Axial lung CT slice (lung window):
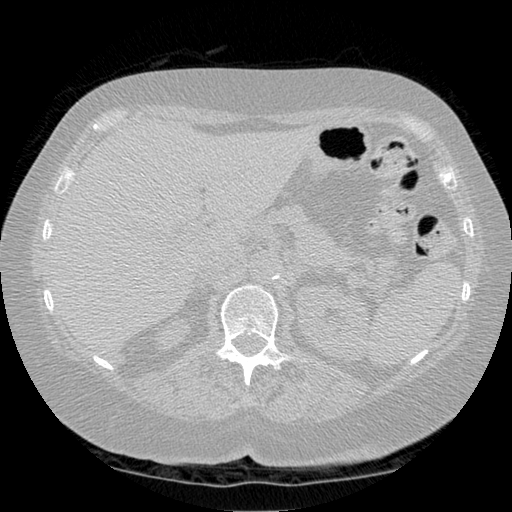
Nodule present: no